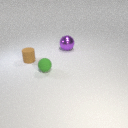
large purple metal sphere to the right of small green rubber sphere